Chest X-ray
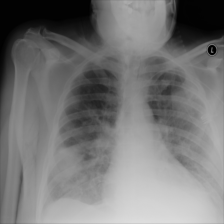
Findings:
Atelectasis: negative
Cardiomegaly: negative
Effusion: negative
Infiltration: negative
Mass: positive
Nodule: negative
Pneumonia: negative
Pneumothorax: negative
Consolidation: negative
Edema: negative
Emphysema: negative
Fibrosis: negative
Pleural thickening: negative
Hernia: negative